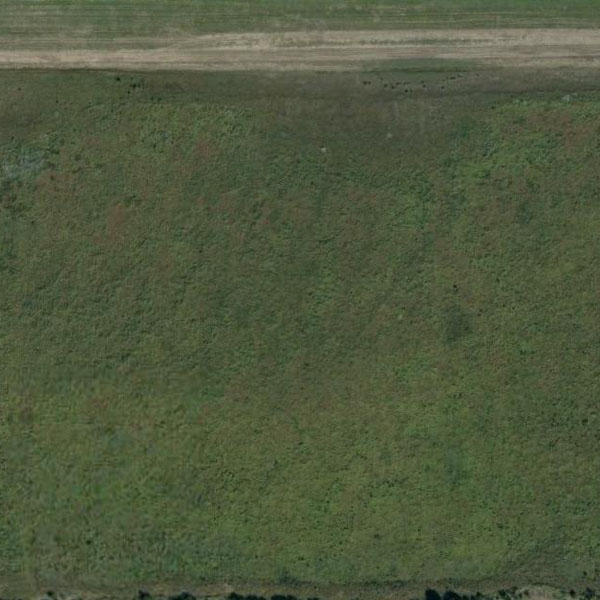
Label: Meadow